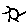
Label: sun